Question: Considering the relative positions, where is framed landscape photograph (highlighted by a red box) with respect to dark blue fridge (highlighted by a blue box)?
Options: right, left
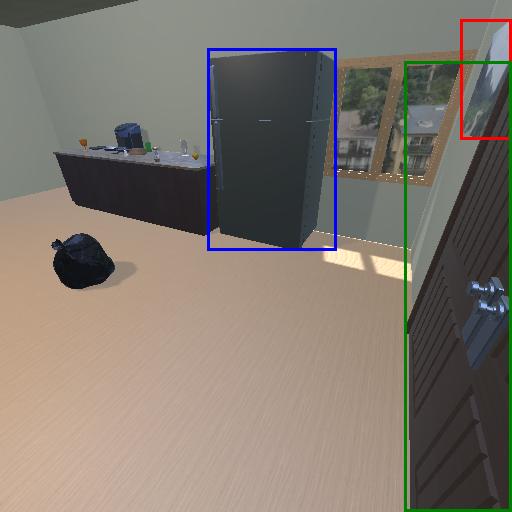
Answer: right